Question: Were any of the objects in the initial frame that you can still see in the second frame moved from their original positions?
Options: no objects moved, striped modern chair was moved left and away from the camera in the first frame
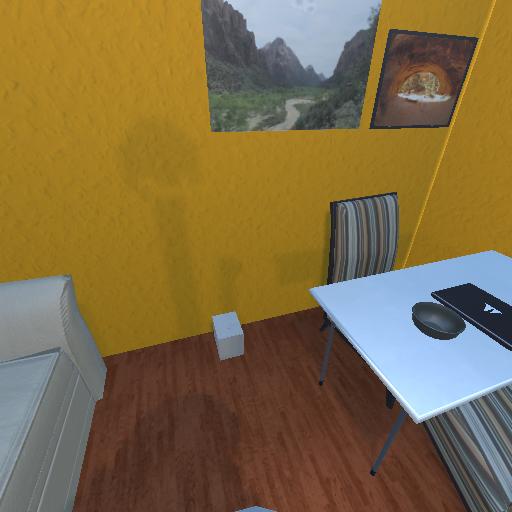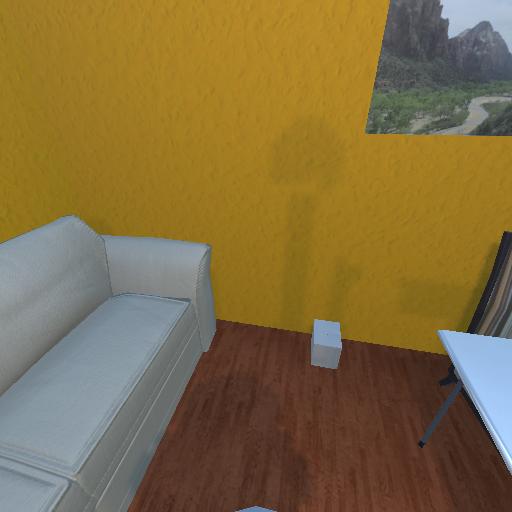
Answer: no objects moved